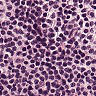
Metastatic tissue present: no